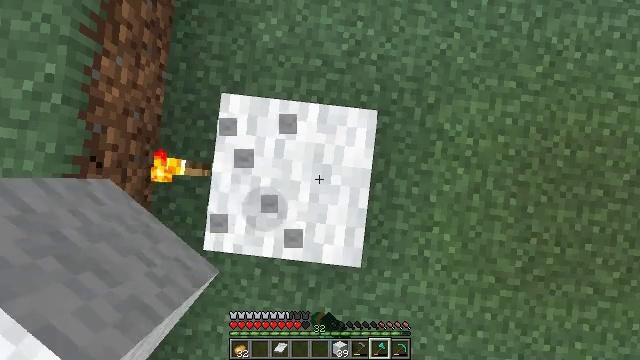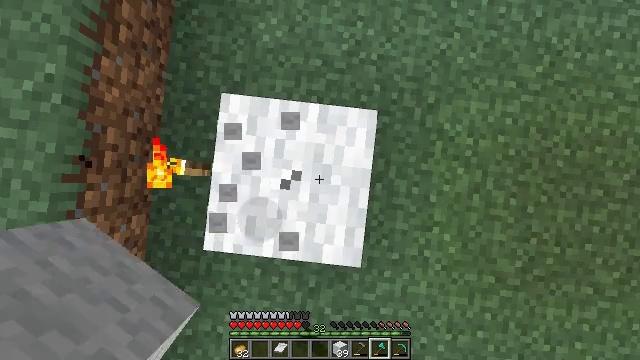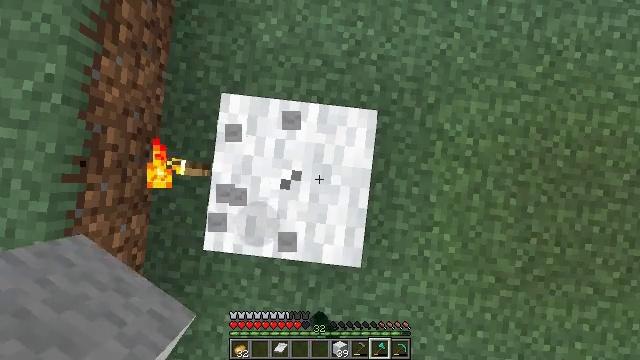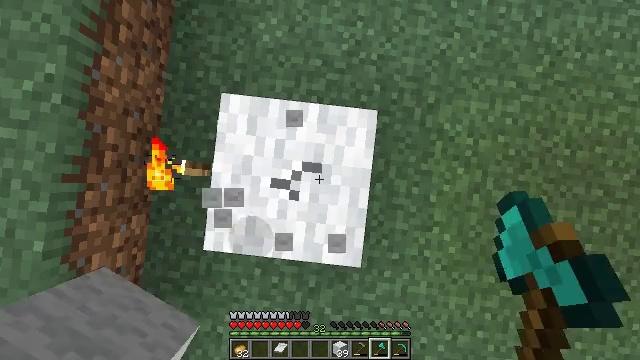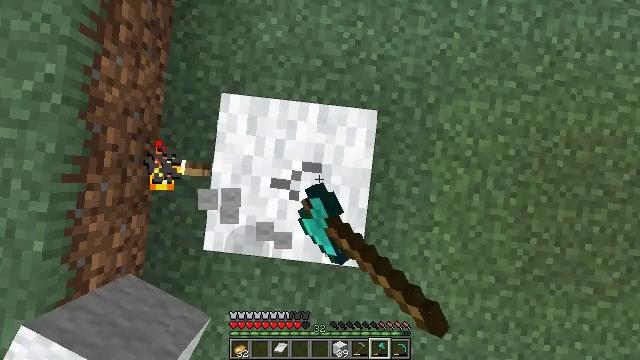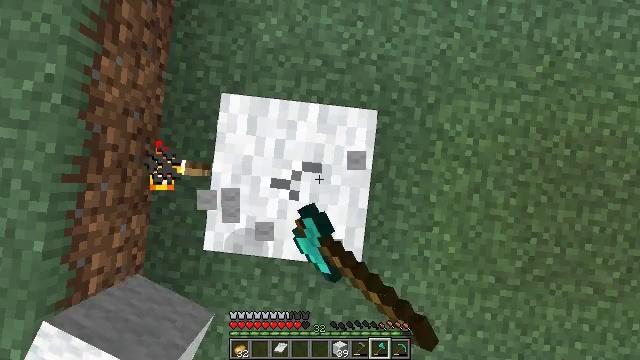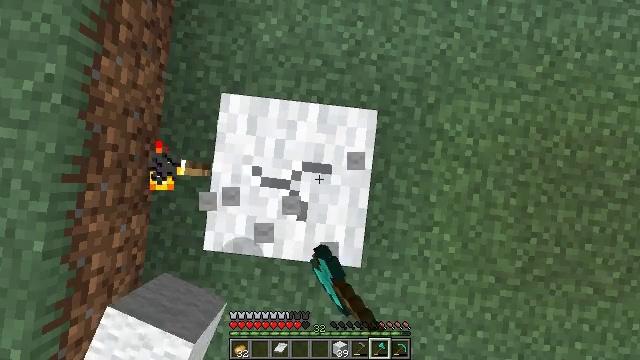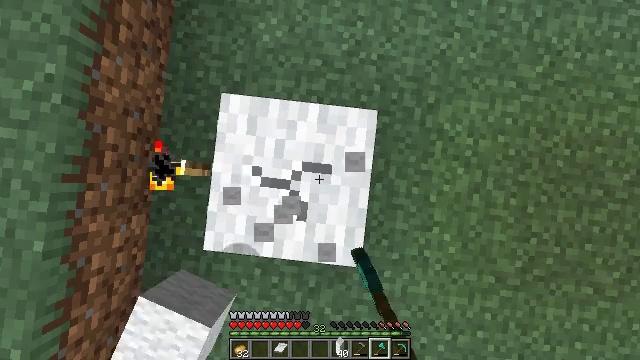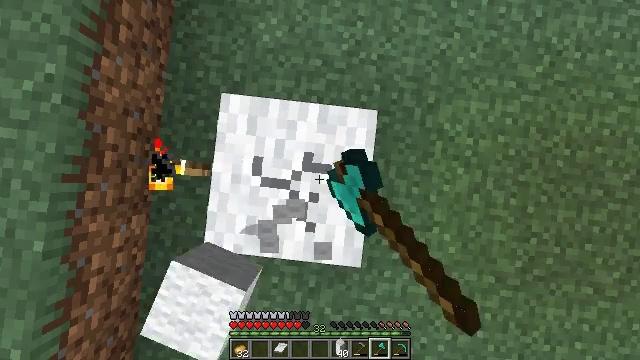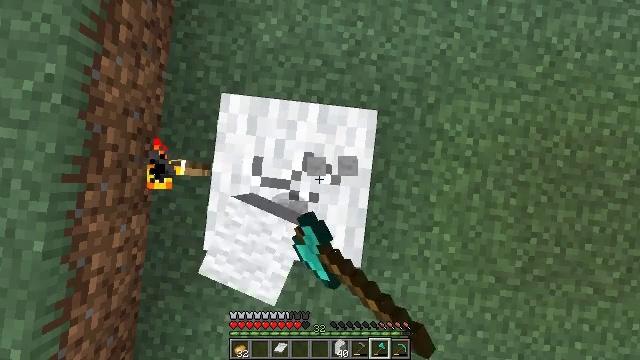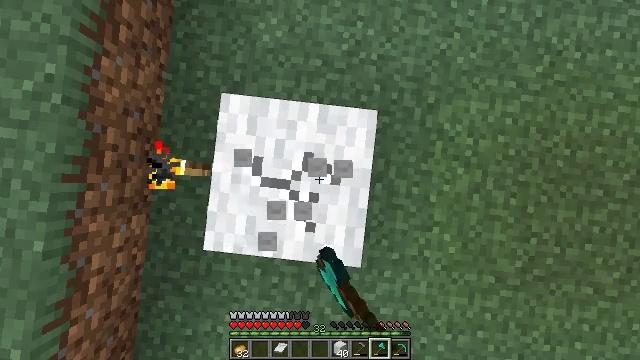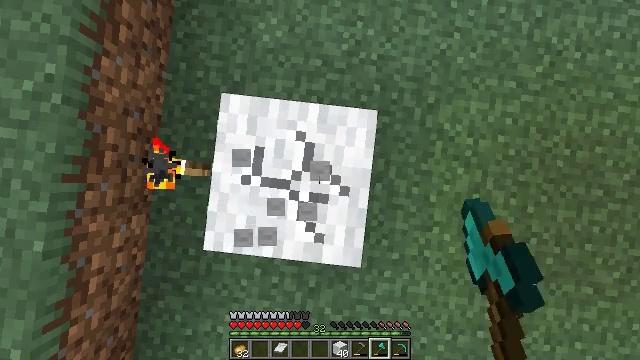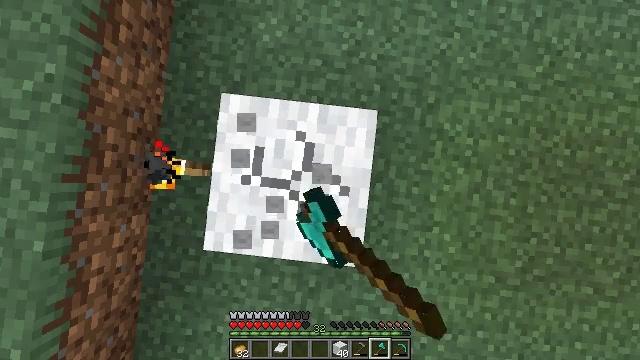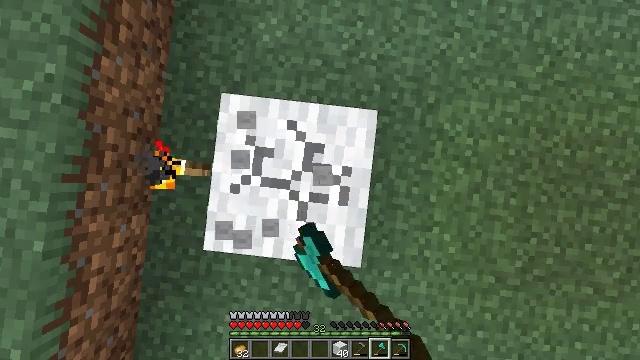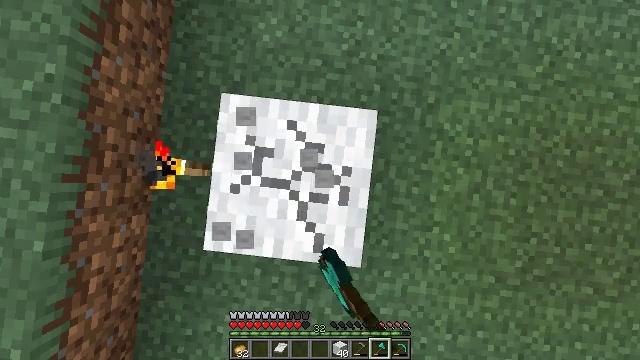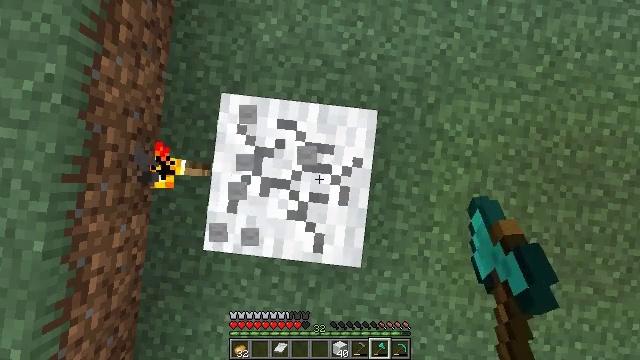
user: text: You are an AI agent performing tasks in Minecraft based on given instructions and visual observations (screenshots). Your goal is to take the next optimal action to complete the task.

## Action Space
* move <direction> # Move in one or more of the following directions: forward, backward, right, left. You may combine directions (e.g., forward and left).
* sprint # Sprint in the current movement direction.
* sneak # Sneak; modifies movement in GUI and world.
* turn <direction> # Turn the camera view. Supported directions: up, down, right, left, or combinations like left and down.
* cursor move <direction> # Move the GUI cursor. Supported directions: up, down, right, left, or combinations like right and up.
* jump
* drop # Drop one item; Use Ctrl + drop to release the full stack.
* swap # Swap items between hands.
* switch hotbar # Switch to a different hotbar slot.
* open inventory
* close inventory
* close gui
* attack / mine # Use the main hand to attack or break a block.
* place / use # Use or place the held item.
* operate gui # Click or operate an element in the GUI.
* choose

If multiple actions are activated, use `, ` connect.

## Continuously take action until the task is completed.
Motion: motion action
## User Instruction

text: Gather white wool from a build.
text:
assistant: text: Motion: attack / mine
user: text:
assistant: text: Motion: attack / mine
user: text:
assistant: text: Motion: attack / mine
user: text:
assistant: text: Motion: attack / mine
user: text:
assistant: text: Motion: attack / mine
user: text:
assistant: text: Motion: attack / mine
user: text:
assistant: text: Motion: attack / mine
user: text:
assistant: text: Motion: attack / mine
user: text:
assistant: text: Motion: attack / mine
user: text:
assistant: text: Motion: attack / mine
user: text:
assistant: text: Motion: attack / mine
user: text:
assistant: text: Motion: attack / mine
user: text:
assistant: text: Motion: attack / mine
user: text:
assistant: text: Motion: attack / mine
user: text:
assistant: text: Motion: attack / mine
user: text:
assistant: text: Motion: attack / mine
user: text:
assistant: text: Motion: attack / mine
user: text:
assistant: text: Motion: attack / mine
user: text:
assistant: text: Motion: attack / mine
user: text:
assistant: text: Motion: attack / mine
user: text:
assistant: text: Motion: attack / mine
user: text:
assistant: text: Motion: attack / mine
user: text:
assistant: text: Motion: attack / mine
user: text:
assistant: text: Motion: attack / mine
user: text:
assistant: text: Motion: attack / mine
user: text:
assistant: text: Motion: attack / mine
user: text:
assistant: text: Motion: attack / mine